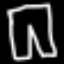
Label: pants